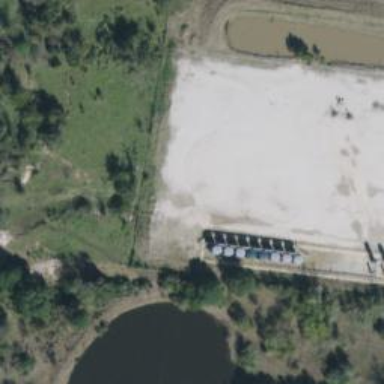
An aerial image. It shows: Storage tank that is man-made.